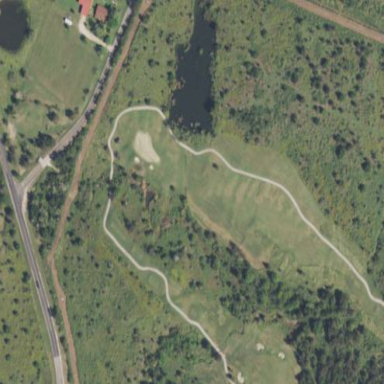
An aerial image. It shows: Golf fairway covered with lush grass.